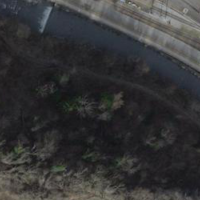
EUNIS habitat code: 44
Species observed at this site:
Vicia sepium